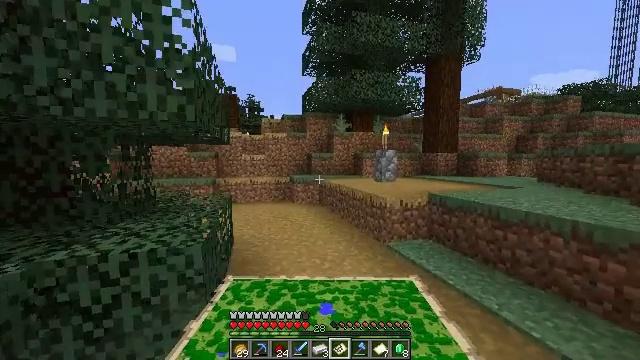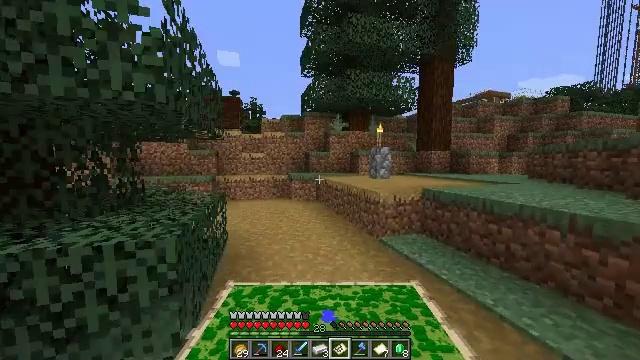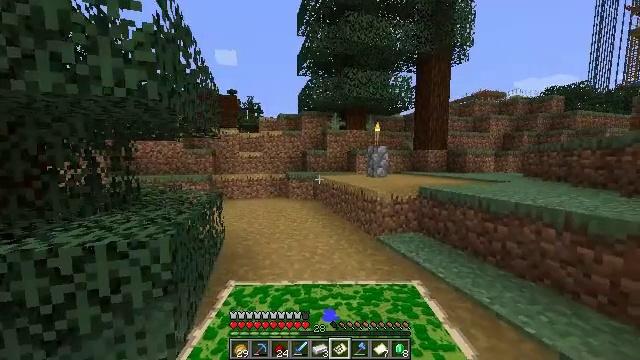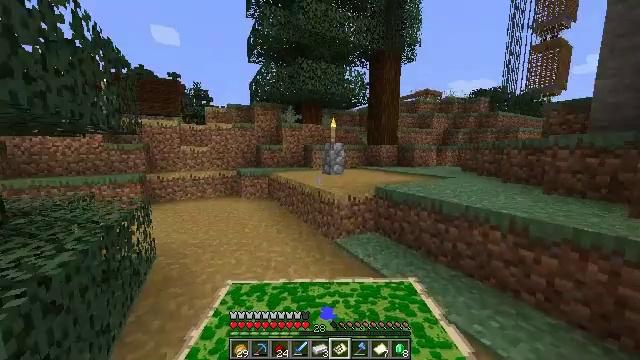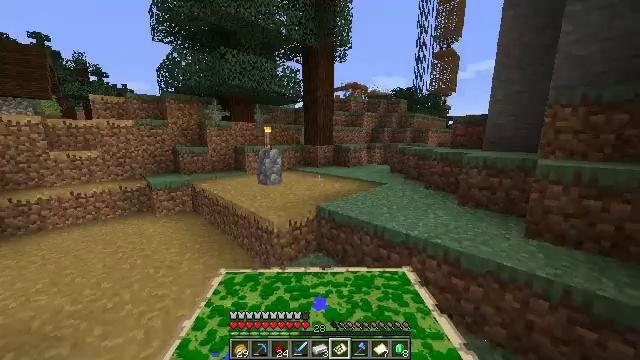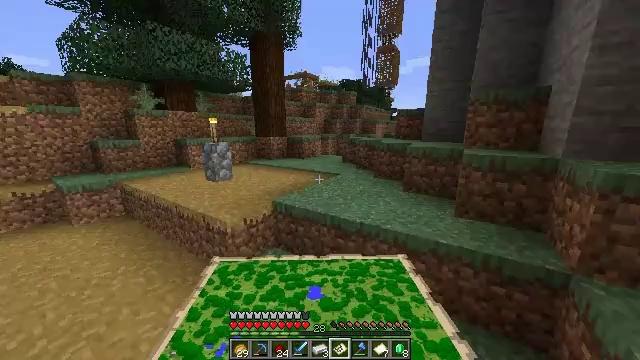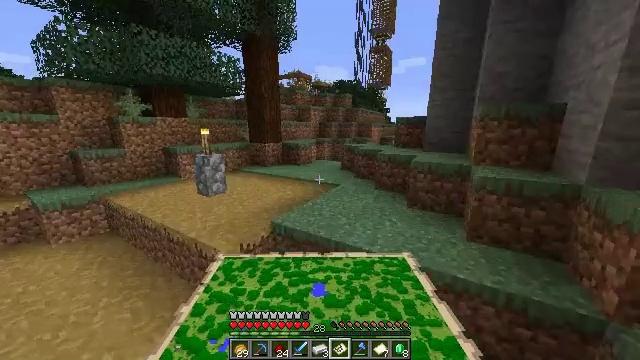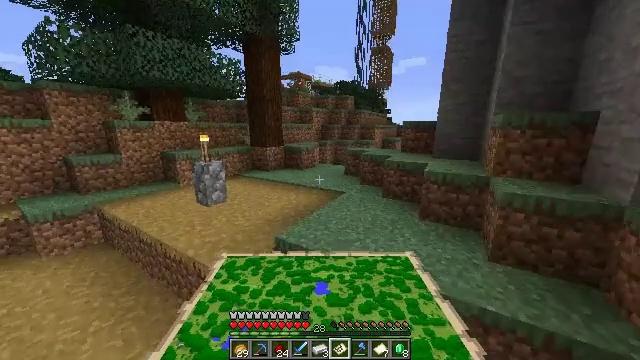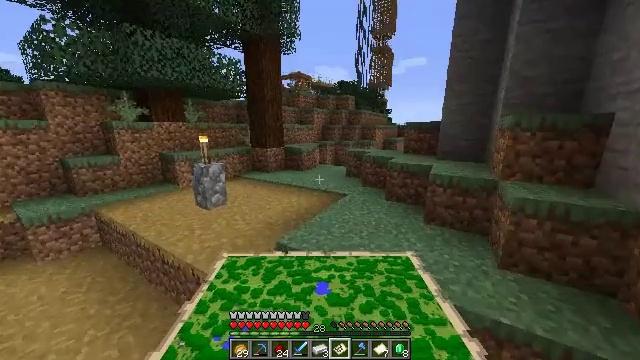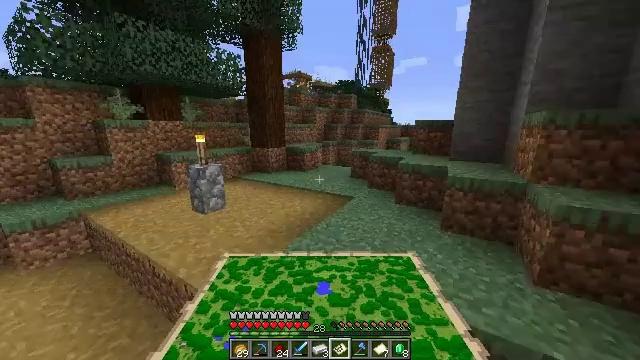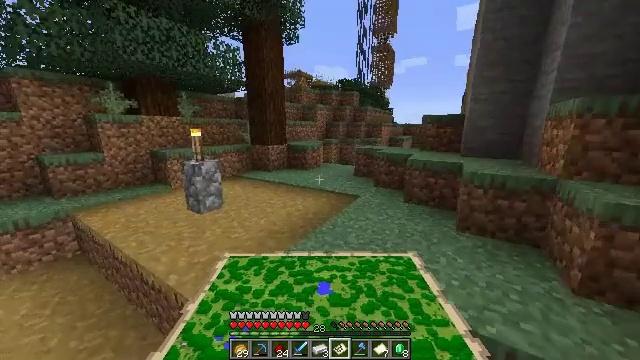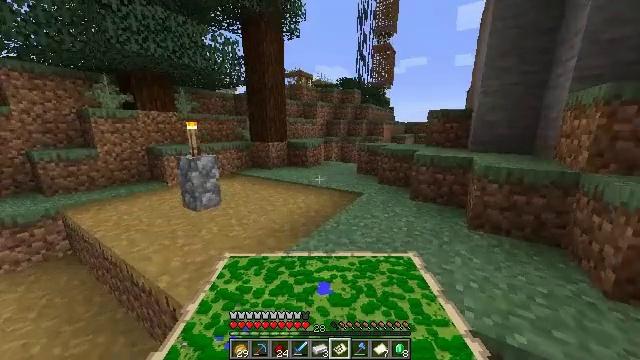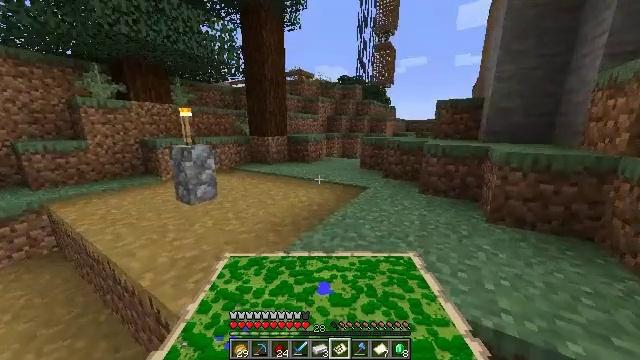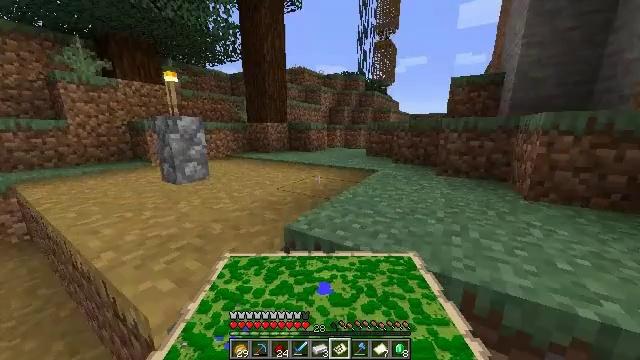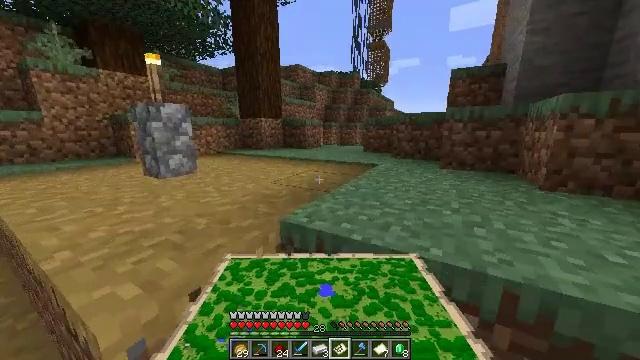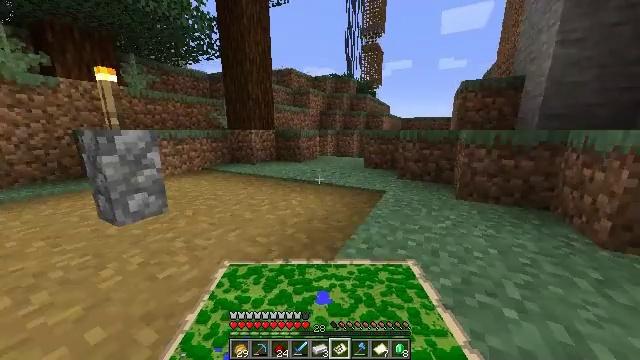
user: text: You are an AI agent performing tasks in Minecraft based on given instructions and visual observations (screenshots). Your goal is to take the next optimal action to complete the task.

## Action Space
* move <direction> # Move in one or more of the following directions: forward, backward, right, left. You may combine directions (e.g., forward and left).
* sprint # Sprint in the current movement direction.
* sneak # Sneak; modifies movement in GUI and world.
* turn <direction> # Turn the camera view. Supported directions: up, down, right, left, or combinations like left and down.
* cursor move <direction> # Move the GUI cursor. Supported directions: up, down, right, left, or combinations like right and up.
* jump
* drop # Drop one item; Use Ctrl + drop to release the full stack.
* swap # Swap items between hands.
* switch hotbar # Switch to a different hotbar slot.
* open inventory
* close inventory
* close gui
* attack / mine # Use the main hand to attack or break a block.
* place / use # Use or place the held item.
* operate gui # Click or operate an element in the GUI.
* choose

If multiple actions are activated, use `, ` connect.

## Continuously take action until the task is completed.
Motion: motion action
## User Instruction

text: Use sticks and leather to craft an item frame.
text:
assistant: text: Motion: move forward, jump
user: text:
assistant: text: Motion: move forward, jump
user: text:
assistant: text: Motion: move forward, turn right and down, jump
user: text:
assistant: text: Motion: move forward, sprint, turn right and down, jump
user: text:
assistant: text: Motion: move forward, sprint, turn right and down, jump
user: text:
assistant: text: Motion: move forward, sprint, turn right, jump
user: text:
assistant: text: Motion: move forward, sprint, jump
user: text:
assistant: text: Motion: move forward, jump
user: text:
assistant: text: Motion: move forward, jump
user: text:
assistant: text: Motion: move forward, jump
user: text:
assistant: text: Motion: move forward, jump
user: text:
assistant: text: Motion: move forward, jump
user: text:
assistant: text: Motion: move forward, sprint, jump
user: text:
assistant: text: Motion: move forward, sprint, turn right, jump
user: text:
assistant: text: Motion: move forward, sprint, turn right, jump
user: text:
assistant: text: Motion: move forward, jump
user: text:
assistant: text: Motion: move forward, jump
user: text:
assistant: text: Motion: move forward, jump
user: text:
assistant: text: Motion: move forward, sprint, jump
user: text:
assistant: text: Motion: move forward, sprint, jump
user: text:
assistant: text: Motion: move forward, sprint, turn left, jump
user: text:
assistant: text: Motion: move forward, sprint, jump
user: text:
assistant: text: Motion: move forward, jump
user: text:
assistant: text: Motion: move forward, jump
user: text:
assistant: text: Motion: move forward, jump
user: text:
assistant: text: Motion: move forward, sprint, turn right, jump
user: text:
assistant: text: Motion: move forward, sprint, turn right, jump
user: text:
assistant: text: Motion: move forward, sprint, jump
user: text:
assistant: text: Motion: move forward, jump
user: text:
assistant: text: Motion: move forward, jump